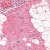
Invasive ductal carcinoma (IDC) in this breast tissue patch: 0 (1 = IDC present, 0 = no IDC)